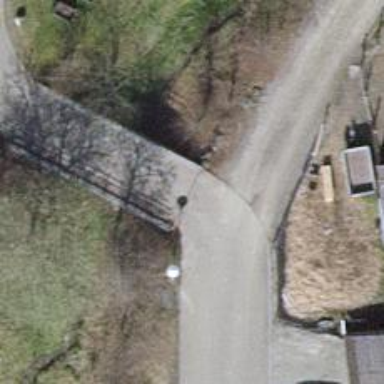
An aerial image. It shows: Residential road with bridge.